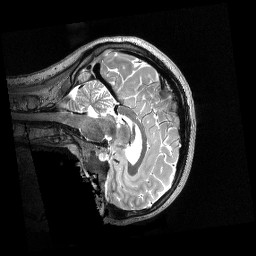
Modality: T2w
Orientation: sagittal
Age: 21
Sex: female
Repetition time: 3.2 s
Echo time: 0.563 s